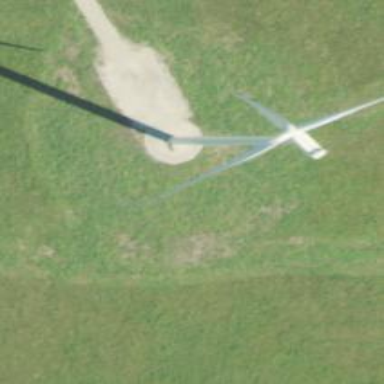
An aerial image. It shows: Wind power generator using wind turbines.